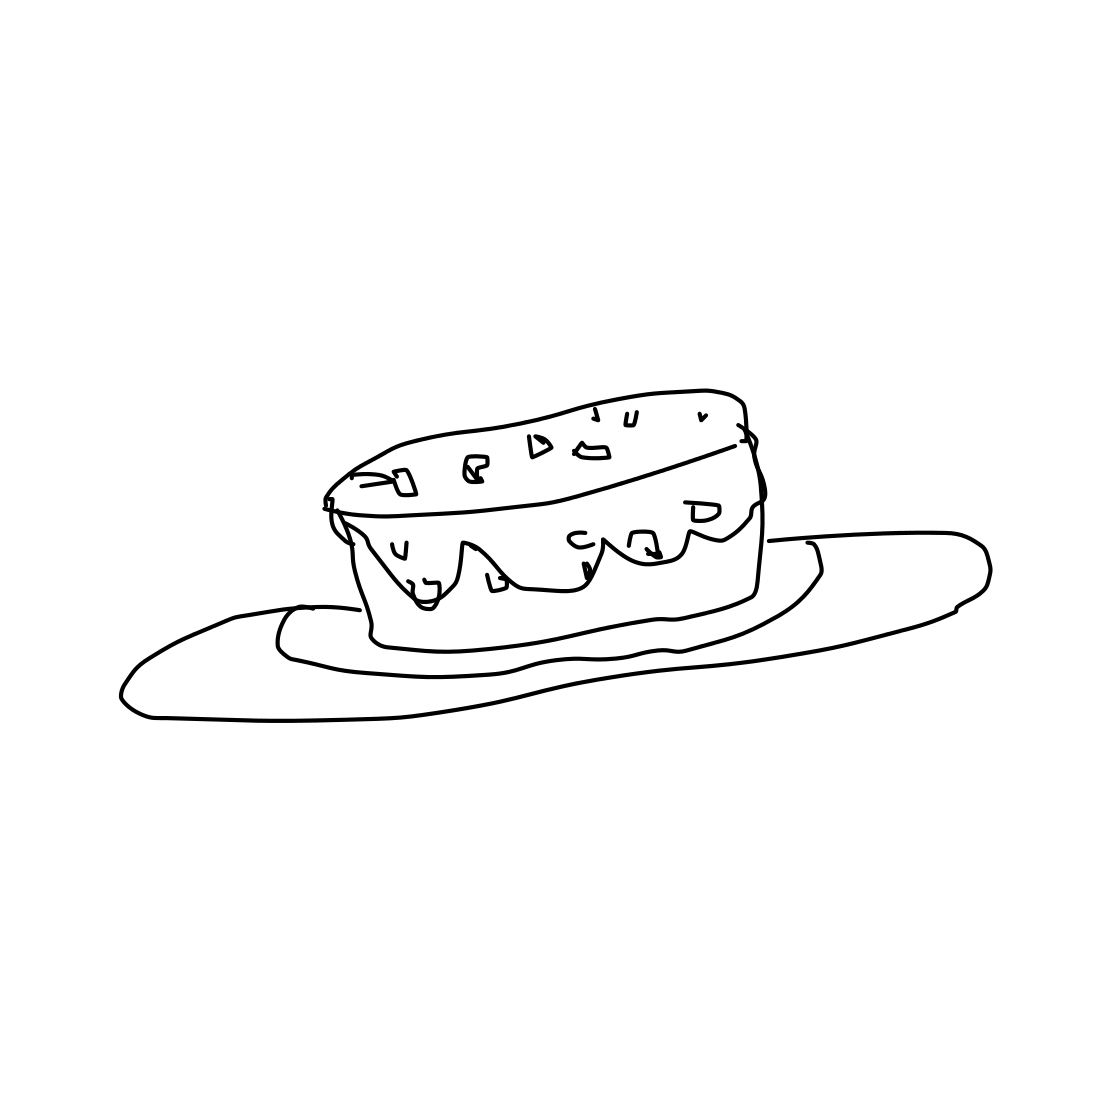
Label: cake